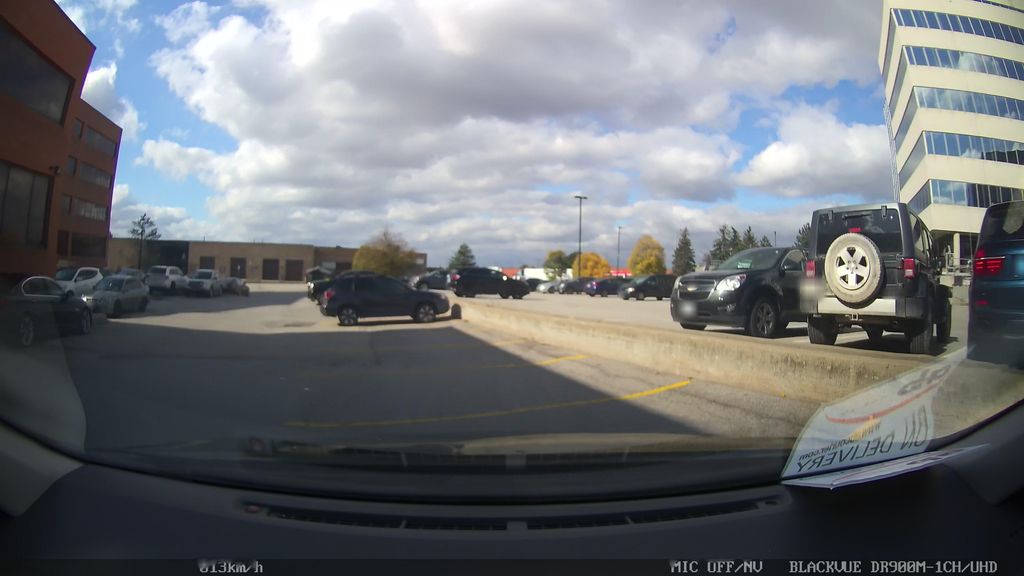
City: toronto